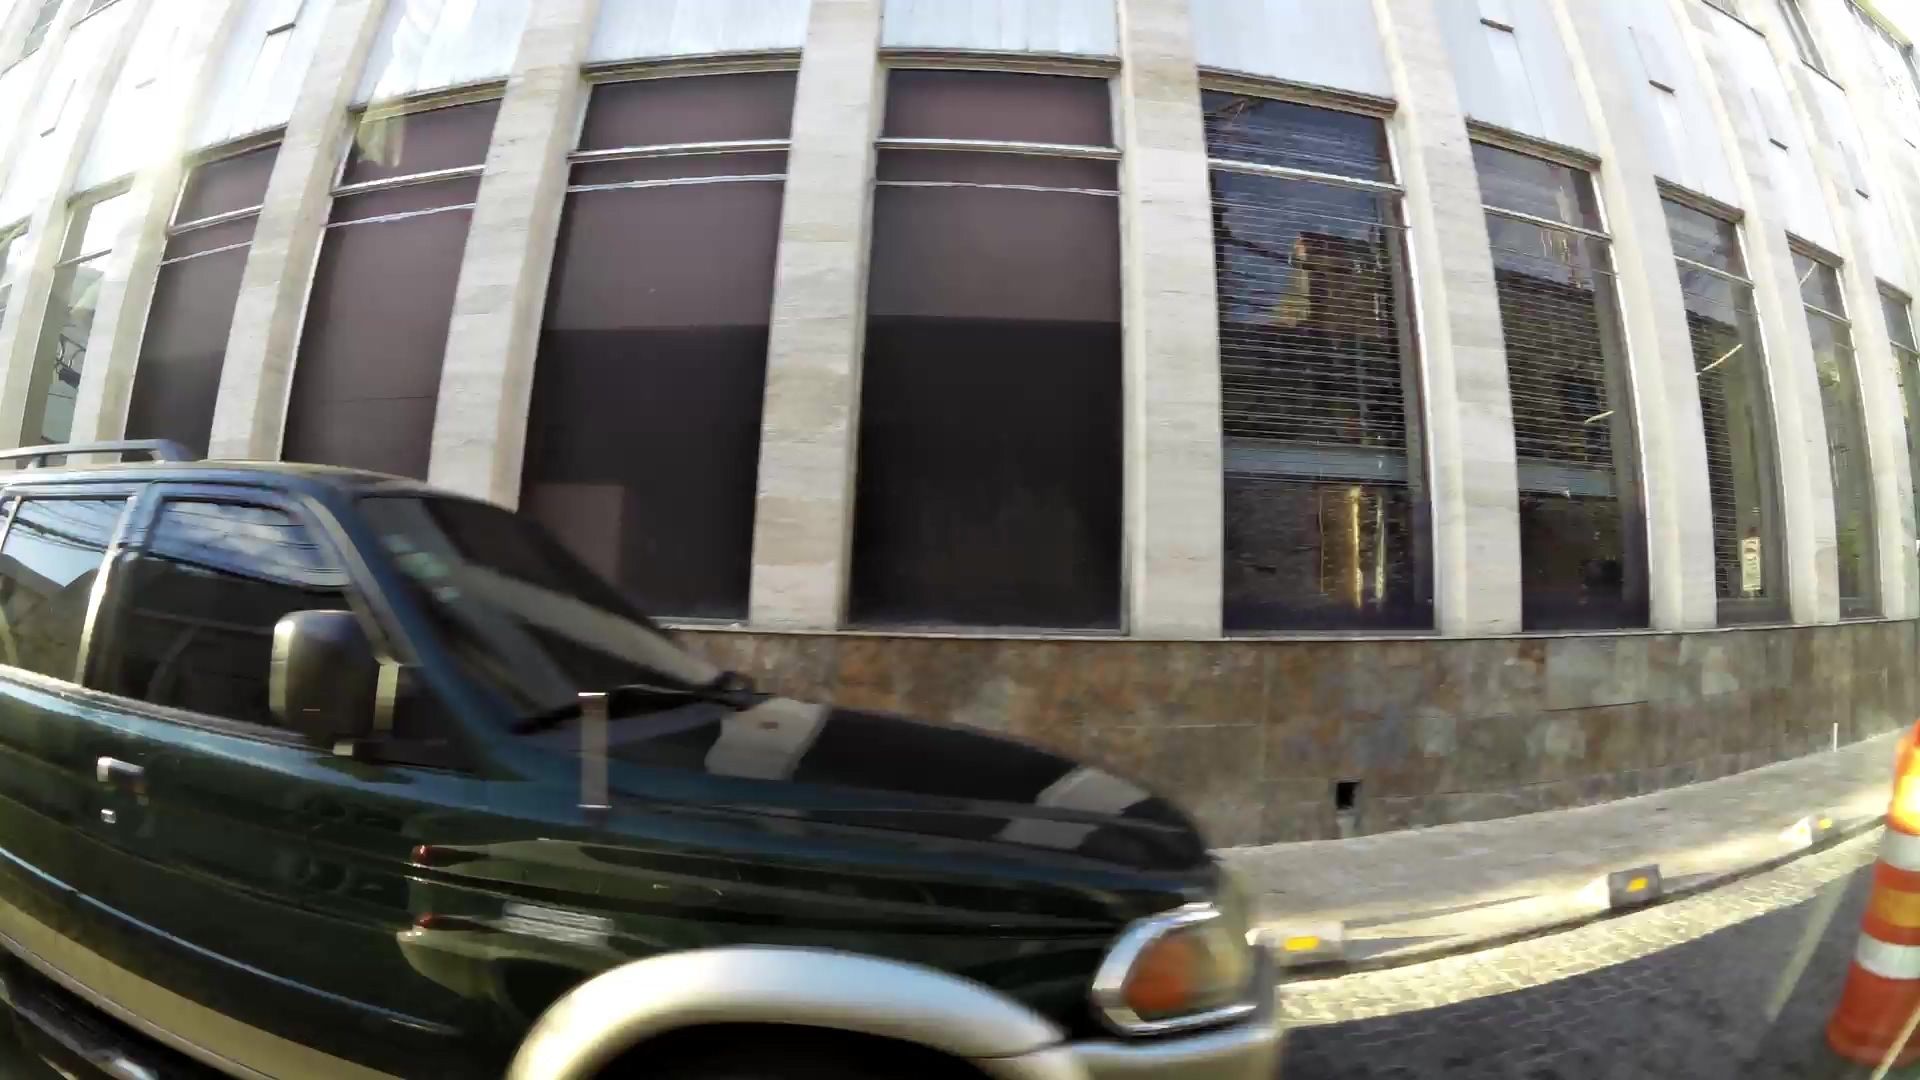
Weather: snowy
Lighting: day
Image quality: slightly poor
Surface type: driving surface
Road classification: residential
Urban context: urban centre
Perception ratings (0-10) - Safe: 1.27, Lively: 7.54, Beautiful: 8.08, Boring: 5.98, Depressing: 8.57, Wealthy: 7.03